Frequency: 60000
Velocity: 0,186
Power: 5,1
Pulse duration: 0,0000001
Pass count: 1
Magnification: 10
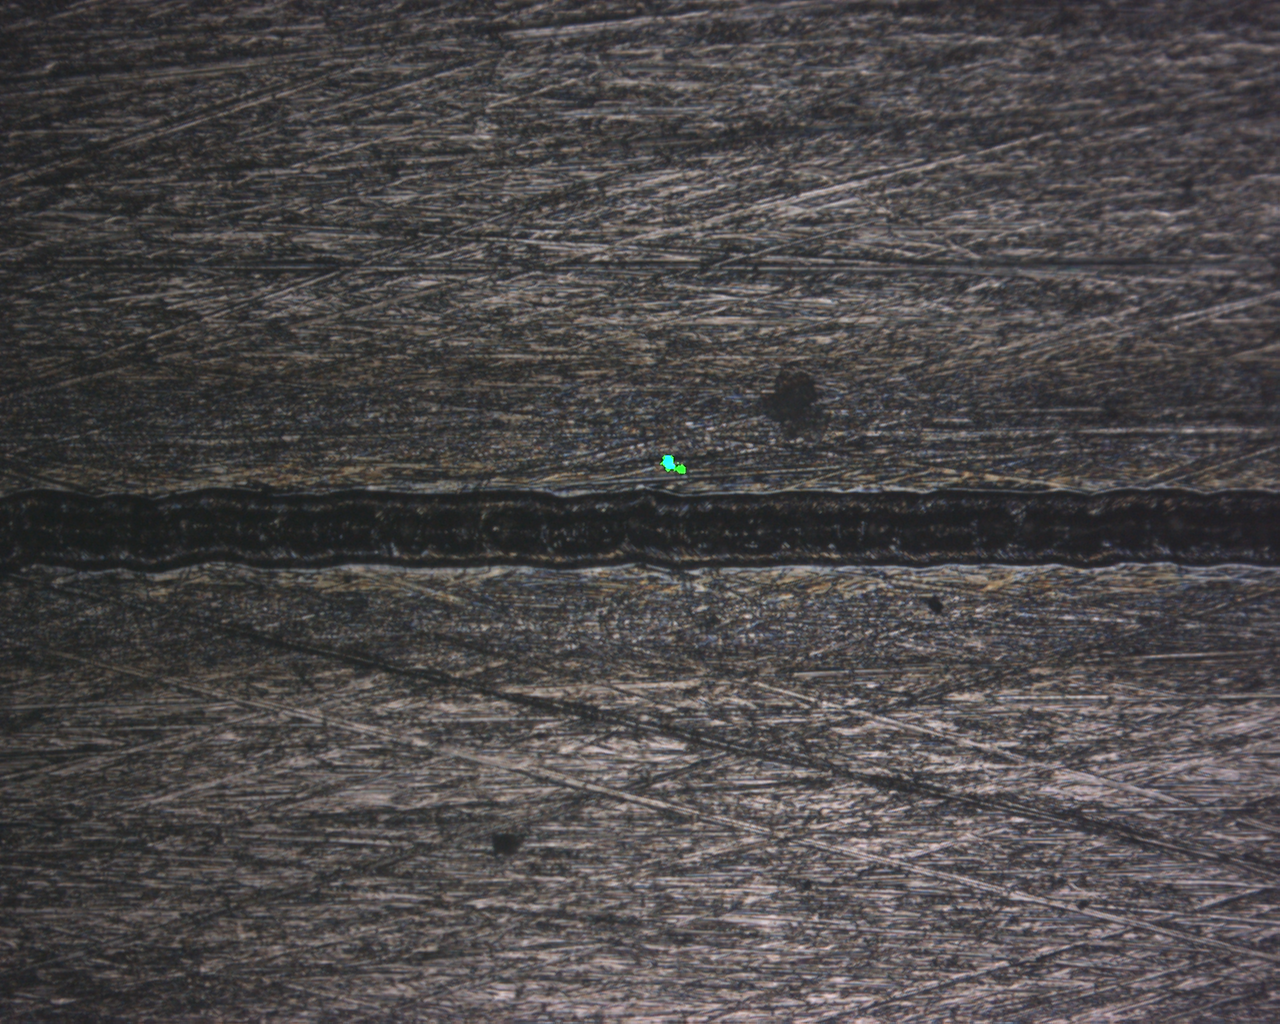
Measured width: 117.457
Other width: 27.491